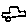
Label: car